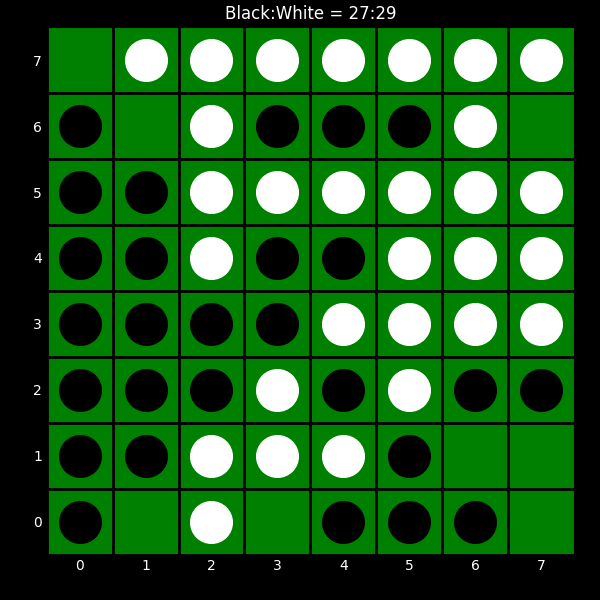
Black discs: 27
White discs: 29